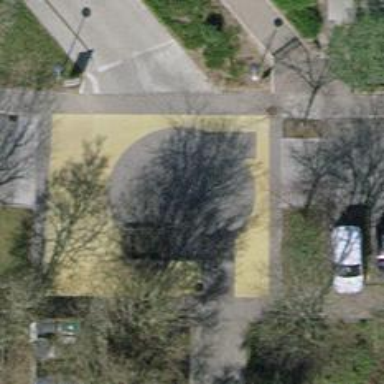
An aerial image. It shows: Table-style traffic calming feature.